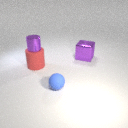
small blue rubber sphere to the right of large red rubber cylinder